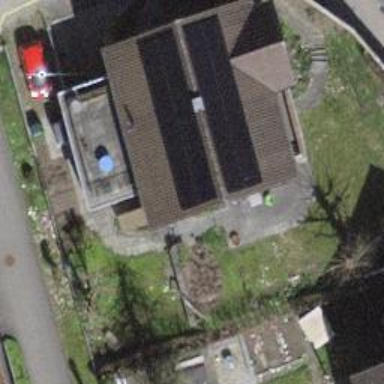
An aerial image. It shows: Solar power generator with photovoltaic panels.